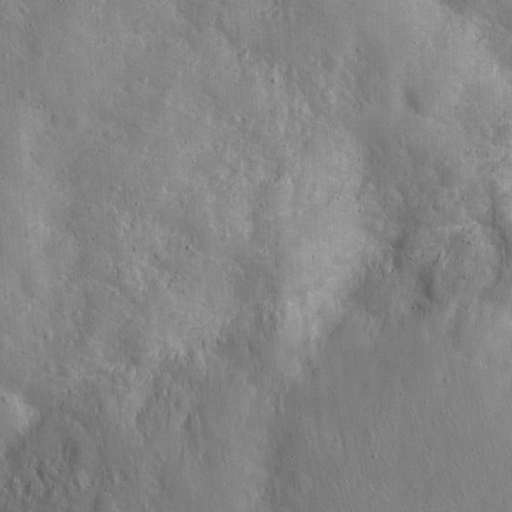
Classes present: Background, Cone